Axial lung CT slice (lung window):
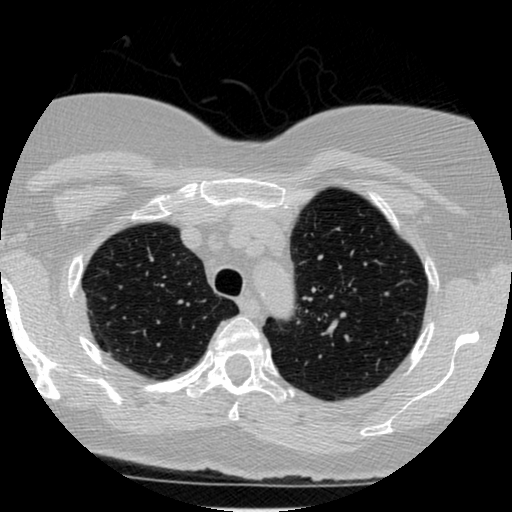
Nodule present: no